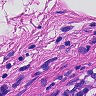
Metastatic tissue present: no